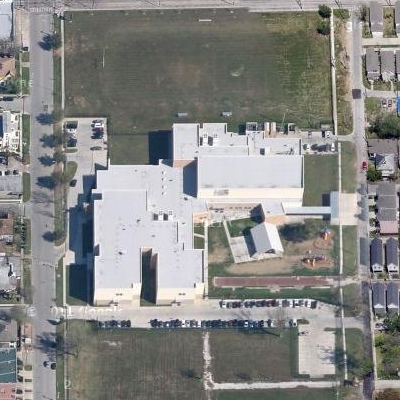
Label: cIndustry